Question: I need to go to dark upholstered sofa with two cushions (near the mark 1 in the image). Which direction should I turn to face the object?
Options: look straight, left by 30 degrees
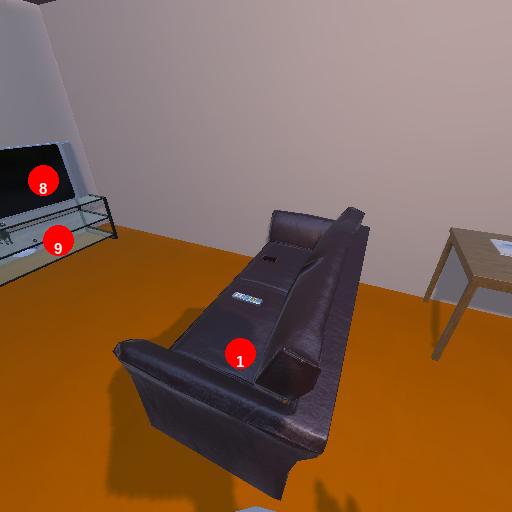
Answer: look straight